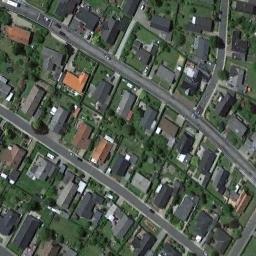
Label: residential